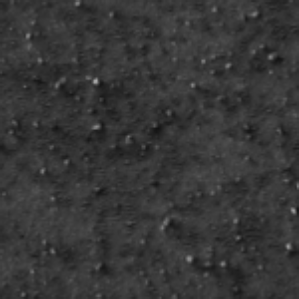
Label: frost